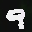
Label: 9